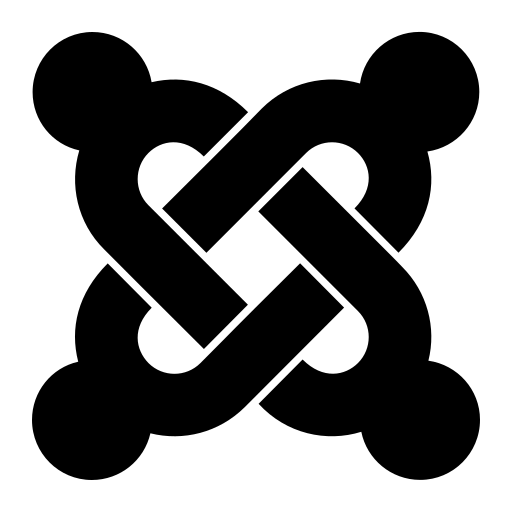
Tags: icon, FontAwesome, fa-icon, brand, joomla